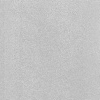
Atmospheric dust classification: dusty